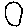
Label: circle